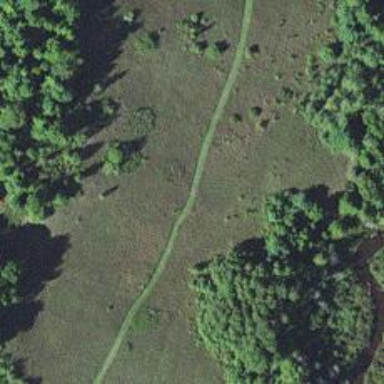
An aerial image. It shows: Path.